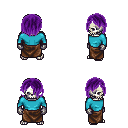
a pixel art fantasy rpg character, male body template, skeleton, teal long-sleeve shirt, robe skirt, purple bangs hairstyle, metal gloves, four views (front, back, left, right), 2x2 character sprite sheet, small pixel art, hard edges, no anti-aliasing